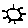
Label: sun